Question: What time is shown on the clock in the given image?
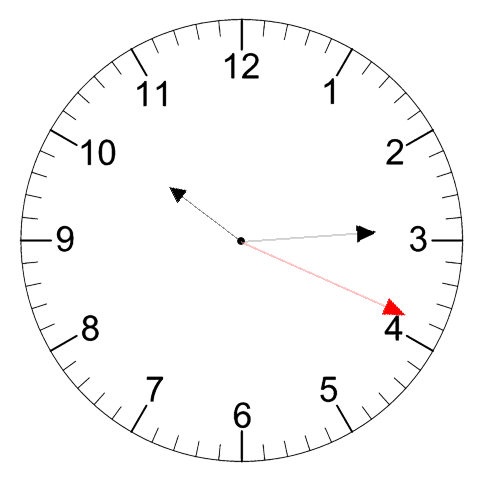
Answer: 10:14:19